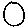
Label: circle